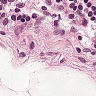
Metastatic tissue present: no